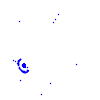
Particle: electron